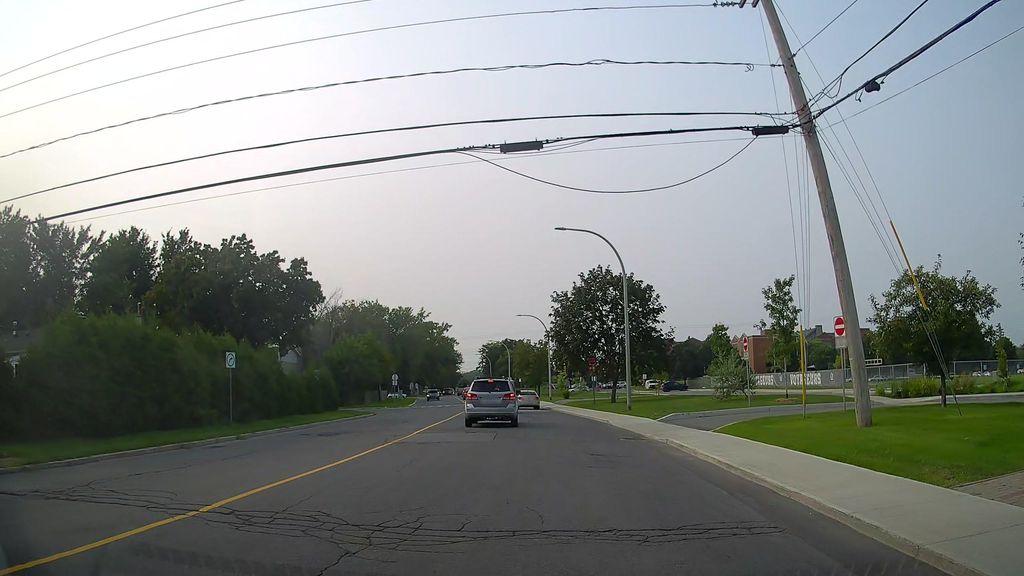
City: montreal